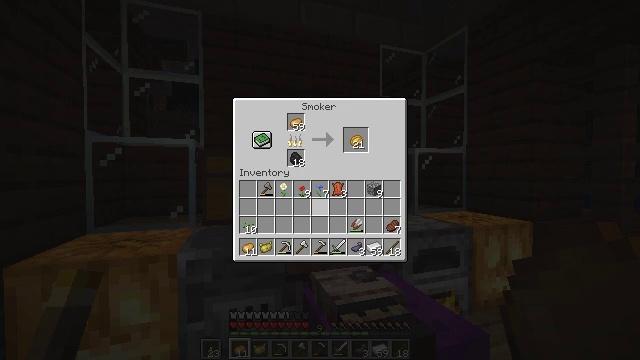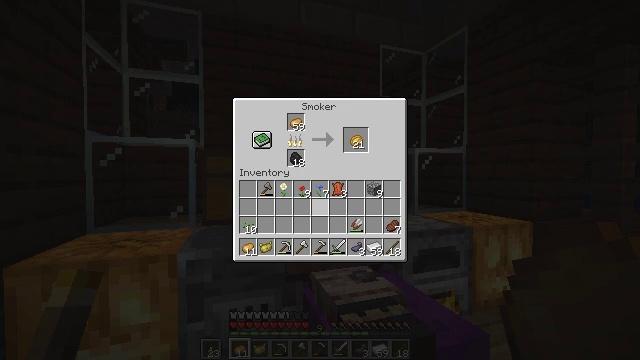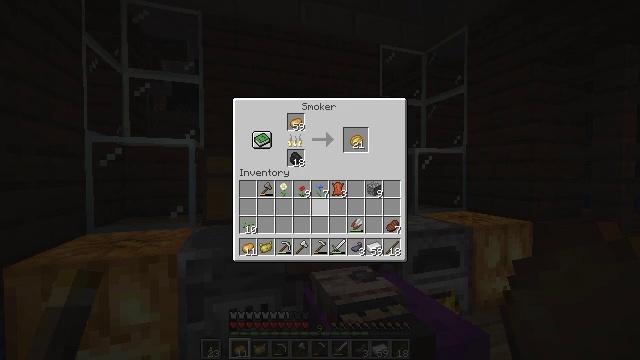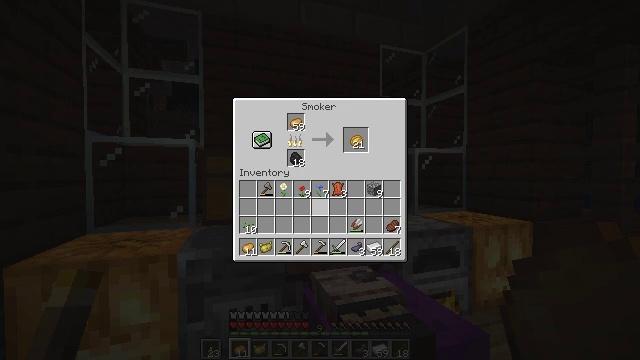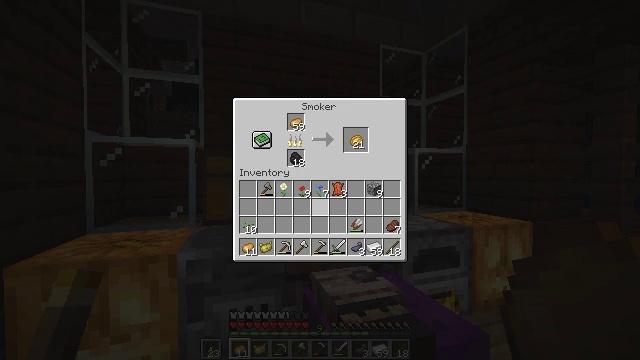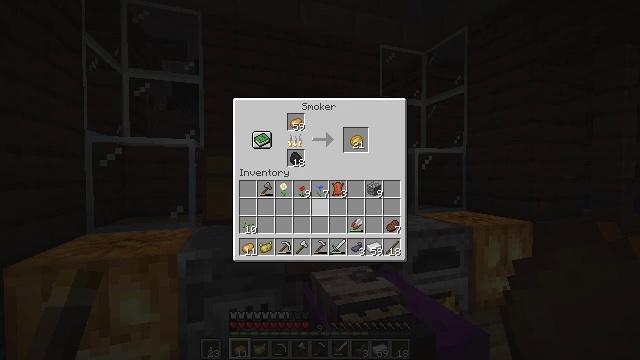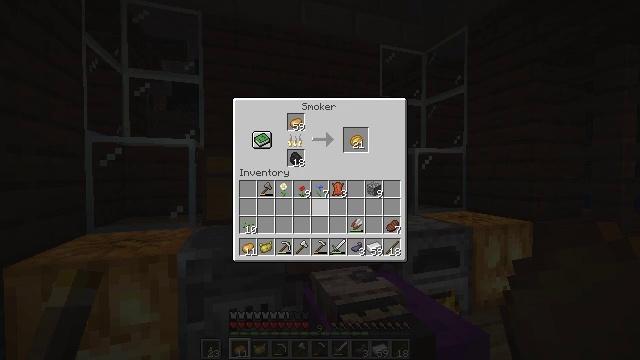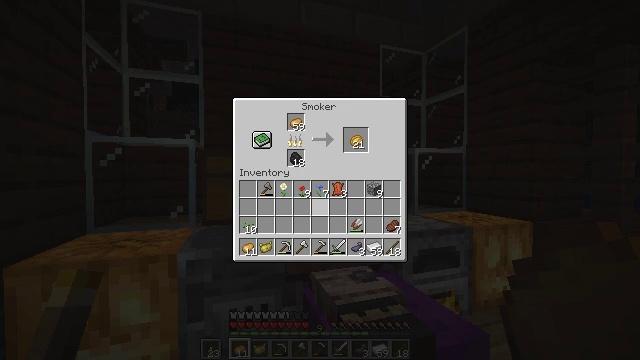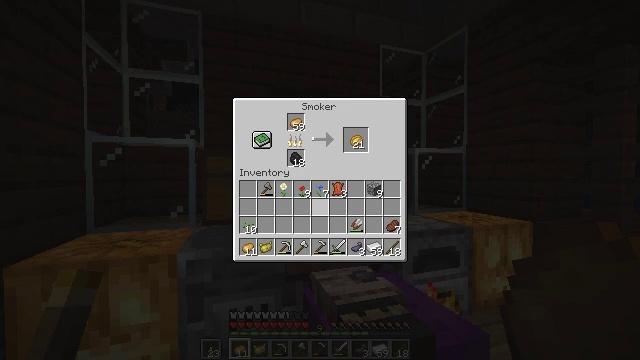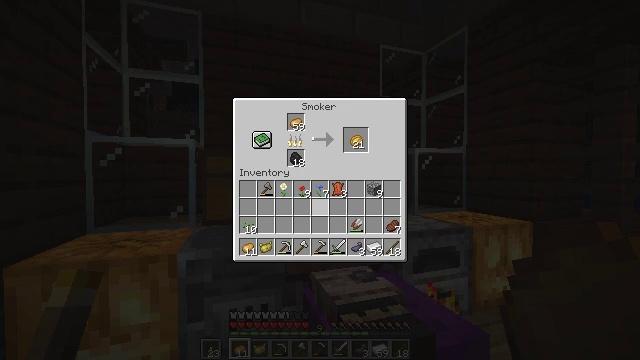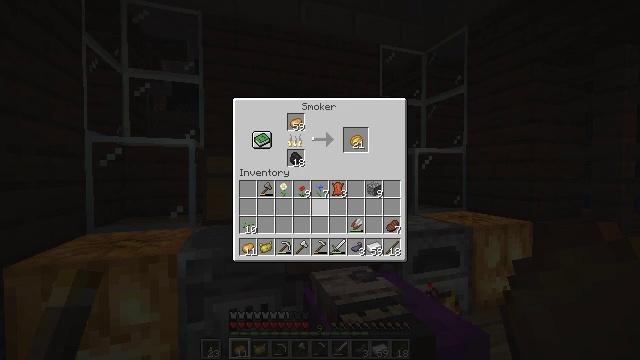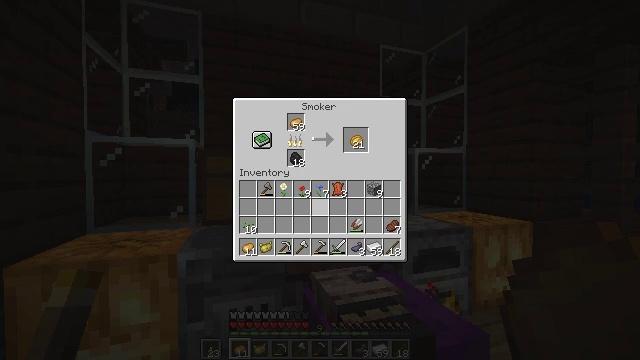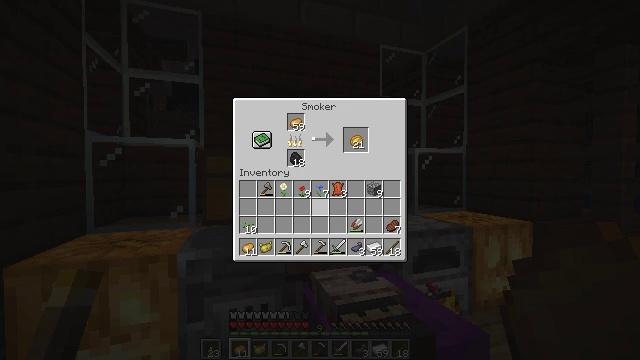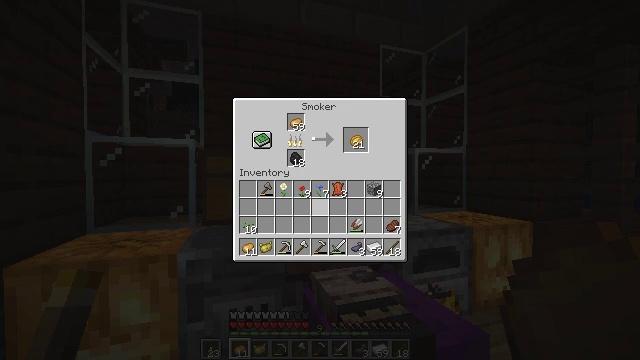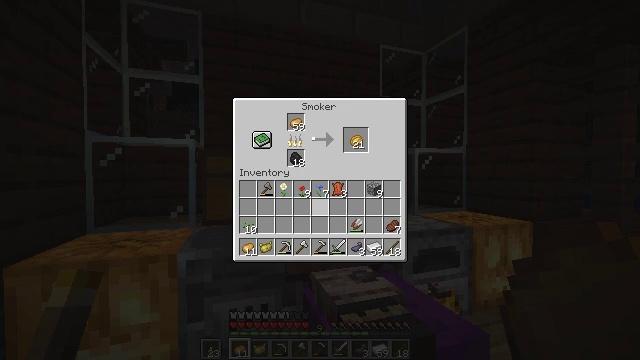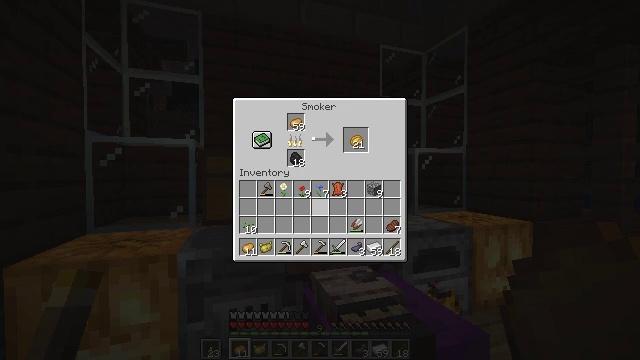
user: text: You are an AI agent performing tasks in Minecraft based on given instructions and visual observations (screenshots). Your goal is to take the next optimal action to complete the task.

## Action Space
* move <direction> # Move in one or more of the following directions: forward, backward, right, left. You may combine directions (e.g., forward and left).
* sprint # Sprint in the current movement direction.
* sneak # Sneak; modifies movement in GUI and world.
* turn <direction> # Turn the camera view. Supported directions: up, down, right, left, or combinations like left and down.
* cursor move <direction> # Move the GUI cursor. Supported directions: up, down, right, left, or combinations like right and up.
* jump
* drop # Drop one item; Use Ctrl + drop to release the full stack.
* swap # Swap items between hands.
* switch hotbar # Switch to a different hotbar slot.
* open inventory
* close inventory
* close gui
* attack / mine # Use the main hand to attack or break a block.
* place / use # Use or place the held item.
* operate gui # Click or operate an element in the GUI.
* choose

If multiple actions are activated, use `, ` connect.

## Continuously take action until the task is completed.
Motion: motion action
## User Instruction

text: Craft a baked potato using a furnace.
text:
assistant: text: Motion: no_op
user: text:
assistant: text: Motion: no_op
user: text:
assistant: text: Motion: no_op
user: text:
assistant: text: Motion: no_op
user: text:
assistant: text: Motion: no_op
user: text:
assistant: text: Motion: no_op
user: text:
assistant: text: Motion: no_op
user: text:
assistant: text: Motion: no_op
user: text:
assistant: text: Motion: no_op
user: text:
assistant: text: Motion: no_op
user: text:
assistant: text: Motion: no_op
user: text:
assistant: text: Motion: no_op
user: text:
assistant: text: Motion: no_op
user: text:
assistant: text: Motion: no_op
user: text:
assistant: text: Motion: no_op
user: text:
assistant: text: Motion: no_op
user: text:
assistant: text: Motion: no_op
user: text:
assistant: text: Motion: no_op
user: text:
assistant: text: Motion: no_op
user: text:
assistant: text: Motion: no_op
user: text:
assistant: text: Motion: no_op
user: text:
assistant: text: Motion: no_op
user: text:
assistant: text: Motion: no_op
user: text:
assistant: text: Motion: no_op
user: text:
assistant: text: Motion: no_op
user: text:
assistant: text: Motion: no_op
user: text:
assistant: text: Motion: no_op
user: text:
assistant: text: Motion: no_op
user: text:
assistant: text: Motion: no_op
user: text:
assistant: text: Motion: no_op